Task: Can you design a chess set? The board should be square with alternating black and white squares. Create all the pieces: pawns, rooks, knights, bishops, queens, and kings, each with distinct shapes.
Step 4962:
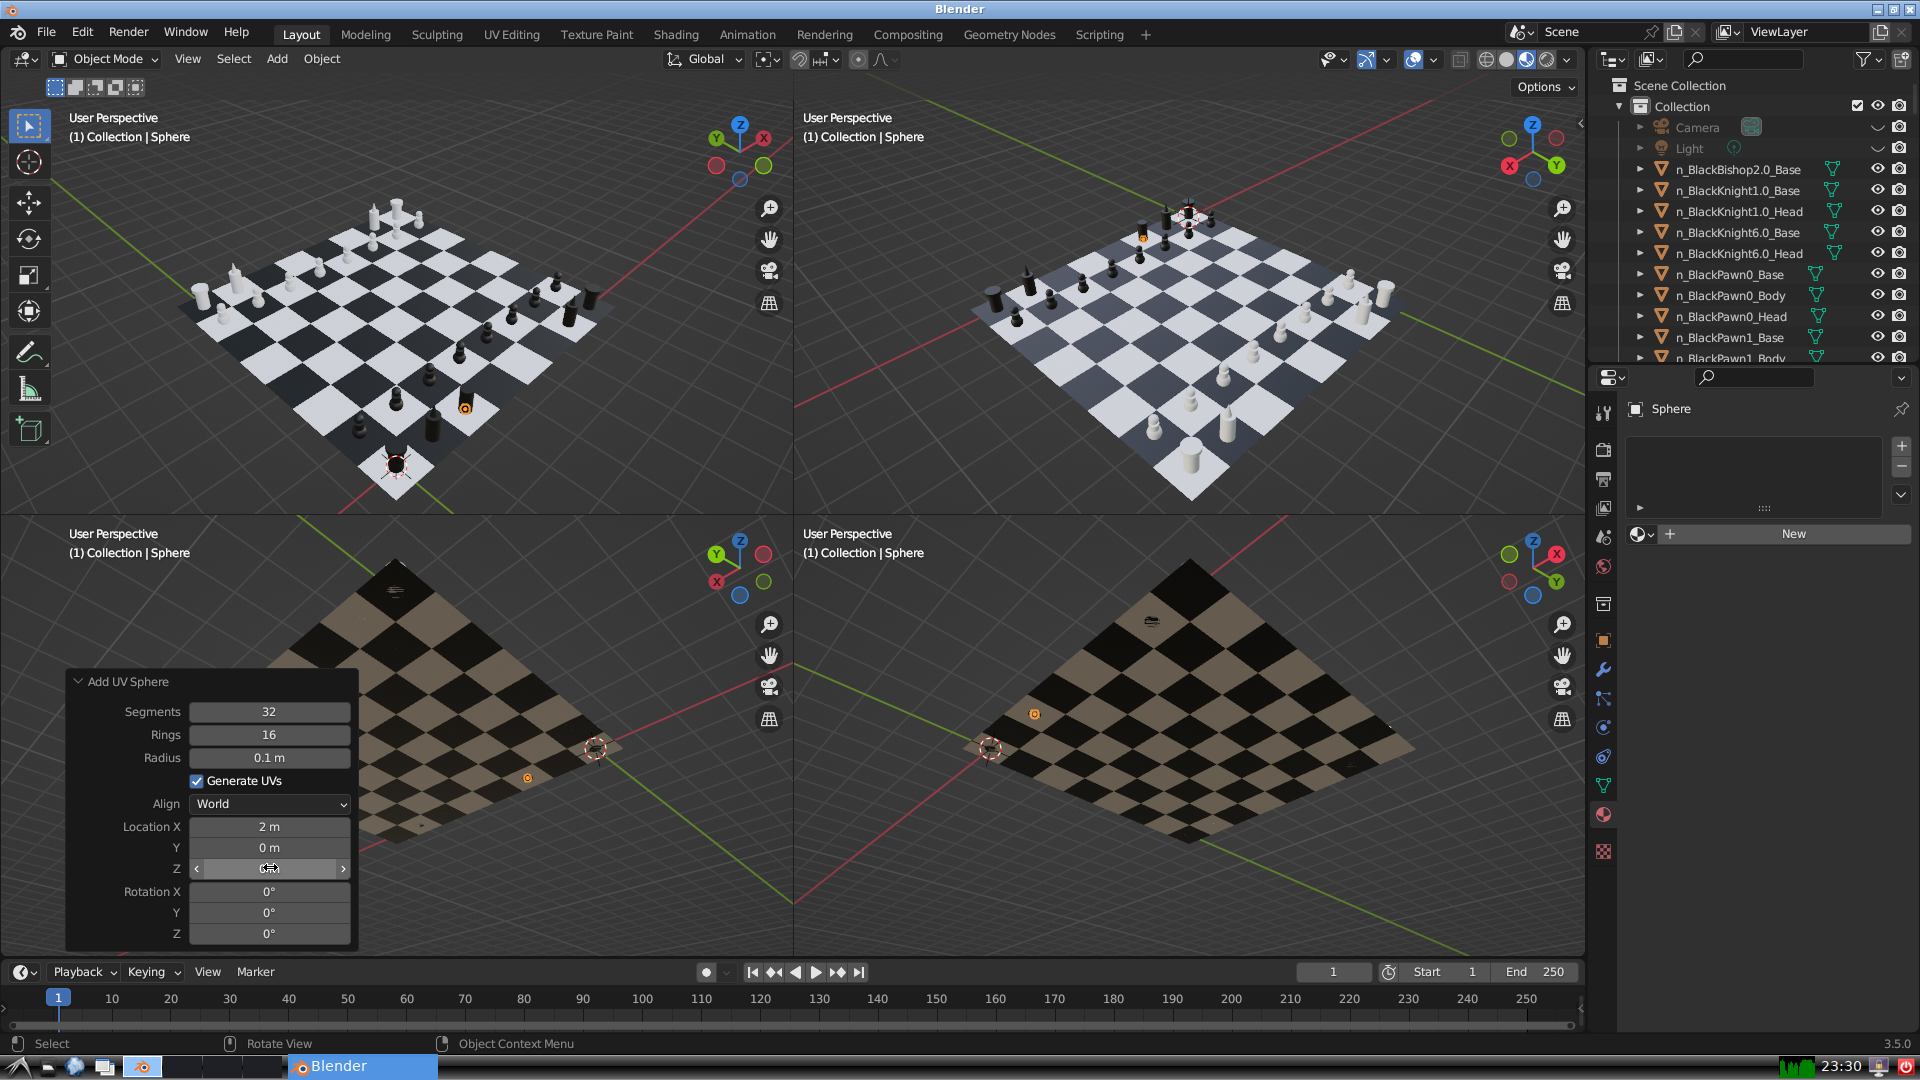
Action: click: no